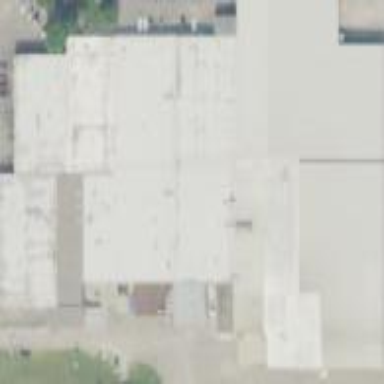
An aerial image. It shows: Manufacturing building.